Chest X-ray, PA view. Patient: 57 years old, sex M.
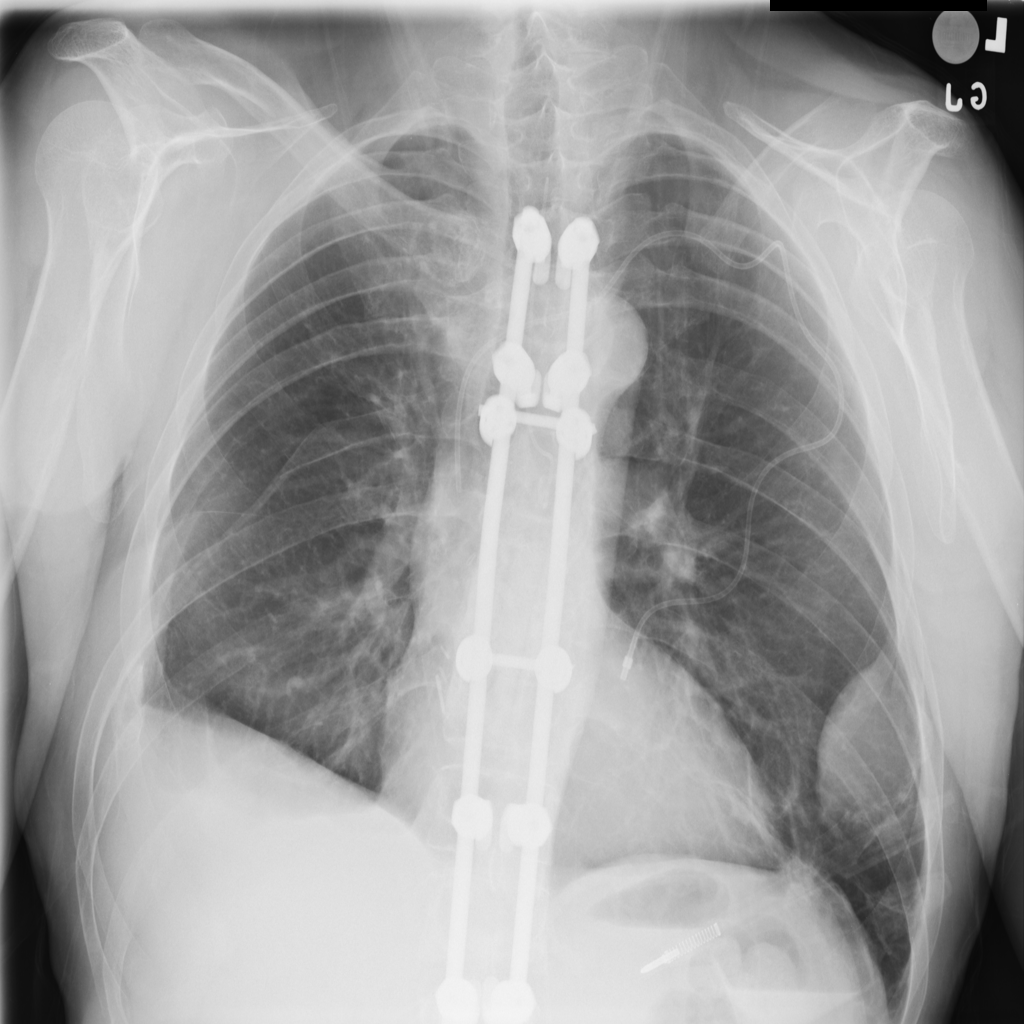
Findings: No Finding